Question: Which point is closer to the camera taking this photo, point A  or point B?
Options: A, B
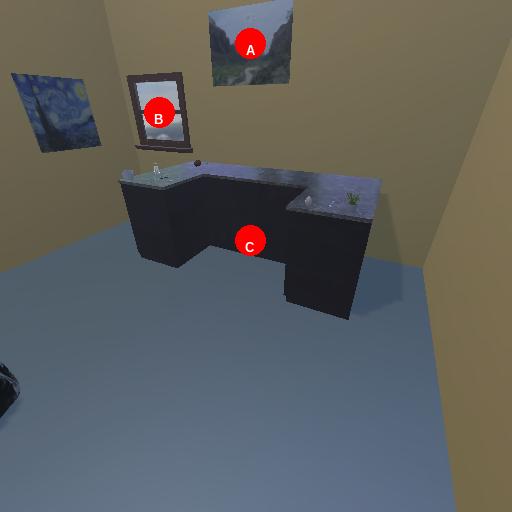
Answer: A